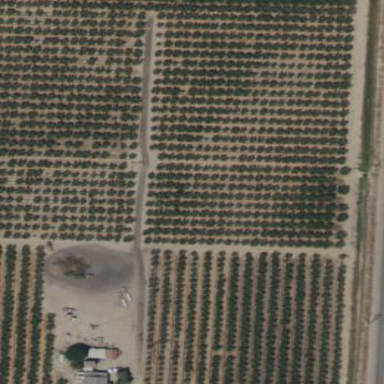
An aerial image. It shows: Orchard with nectarine trees.